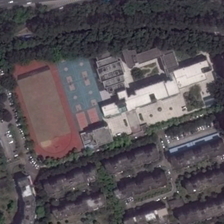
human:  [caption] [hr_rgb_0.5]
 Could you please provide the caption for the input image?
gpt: the ground track field is next two rows buildings with black roofs .

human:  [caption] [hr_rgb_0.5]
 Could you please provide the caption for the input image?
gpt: here lies four basketball courts  two tennis courts and a football pitch next to these teaching buildings .

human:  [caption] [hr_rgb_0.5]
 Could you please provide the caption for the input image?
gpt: the school is built near a road with two rows of trees alongside .

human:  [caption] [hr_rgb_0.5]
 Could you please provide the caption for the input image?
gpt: the school is built near a road with two rows of trees alongside .

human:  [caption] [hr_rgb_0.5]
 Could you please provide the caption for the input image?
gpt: some buildings and many green trees are in a school with a playground and four basketball fields .